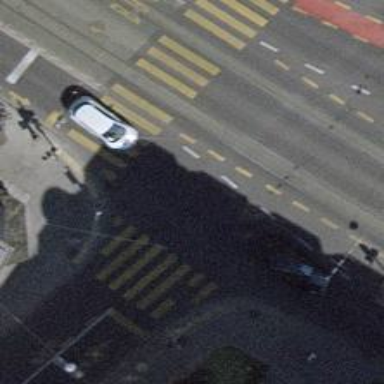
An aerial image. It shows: Road with traffic signals.